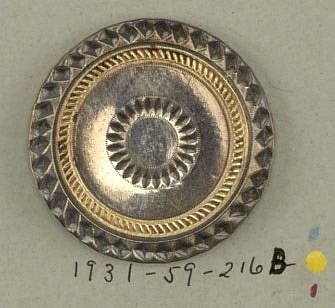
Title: Button
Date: late 18th century
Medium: Copper, nickel plating
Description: A) Copper center with pierced and engraved nickel border; B) Nickel plated button with copper band and gouging on nickel C) Nickel plated button with engraved cooper band D) Cooper button with stripes of horizontal and vertical line, set in copper rim.

On card 47